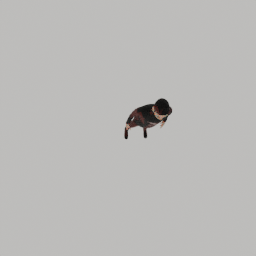
Label: people